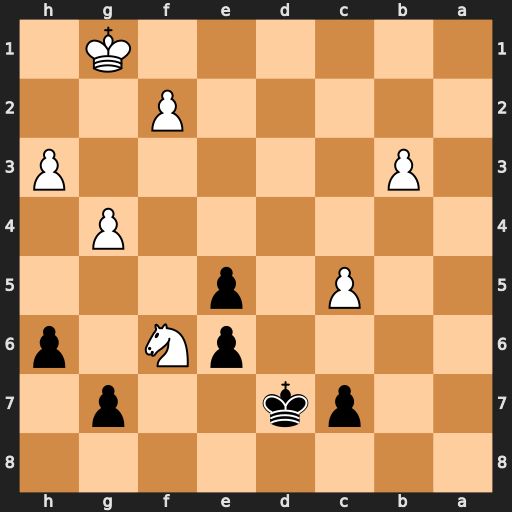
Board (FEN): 8/2pk2p1/4pN1p/2P1p3/6P1/1P5P/5P2/6K1
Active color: b
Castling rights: -
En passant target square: -
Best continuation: gxf6 Kf1 Kc6